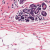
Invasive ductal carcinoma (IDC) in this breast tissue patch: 0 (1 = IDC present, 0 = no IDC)